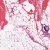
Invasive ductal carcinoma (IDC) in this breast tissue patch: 0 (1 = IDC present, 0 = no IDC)